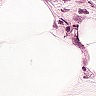
Metastatic tissue present: no